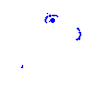
Particle: kaon